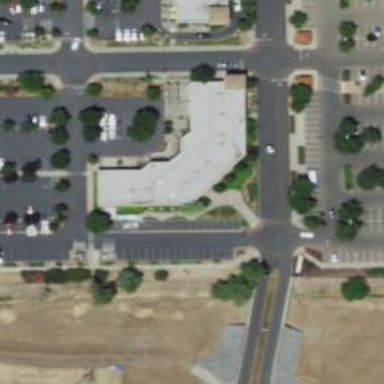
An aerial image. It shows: Retail building.